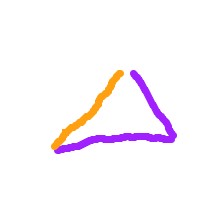
Shape: triangle